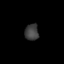
Tissue: skin
Cell type: Epithelial cells
Senescence score: 0.2849
Nuclear area (px): 223
Mean DAPI intensity: 62.265